Question: My company has a set of licenses for ReSharper 8.1 which are managed by our own ReSharper license server that exists inside our domain. Most developers just acquire a floating license as an when needed, however I live and work remotely so have acquired a permanent license.
This all works perfectly, except anytime I connect to our VPN (thereby putting me inside the domain), every VS install I have open, continuously pops up with the dialog, prompting me to do something (what it wants me to do, I'm not sure).

If I click is just pops up again, (Actually I just checked this again and clicking dismisses the dialog but also removes ReSharper from the current VS instannce, i.e. as if I don't have a license). Obviously I don't want to release my license, so I'm confused as to what it wants me to do.
Anyone else have this same issue and know how to resolve it?
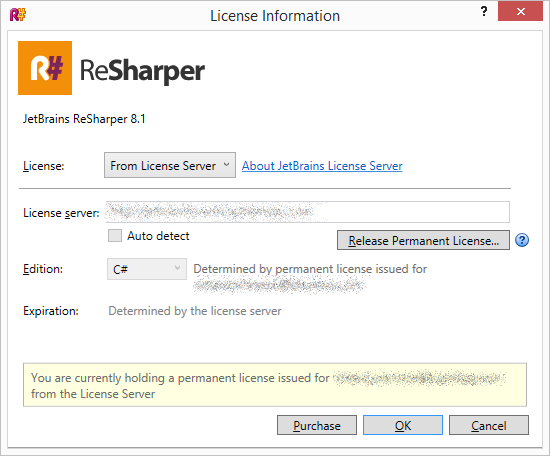
Answer: As I mentioned in the comment, the <URL> may help in such cases:
> There are several known issues with ReSharper 8.x, where the Permanent
License key cannot be used on the client PC as intended.To workaround the issue, please:- - - - - Doing this will fully erase your License Information data and prevent
ReSharper to export previous License Info (from earlier versions),
which is done after normal upgrade. So, you License Information dialog
will be reset to default values and you can re-enter and re-obtain the
key from the LS.Also, please double-check that there's no Permanent Ticket left on the
License Server after that. If it's there, it should be revoked
manually by the LS Administrator; as well as make sure that you are
using the latest build of JetBrains License Server available.